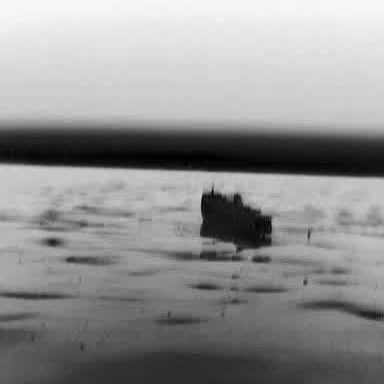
There is a container_ship in the infrared image.